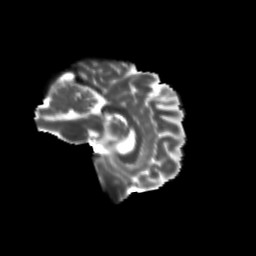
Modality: T2w
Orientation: sagittal
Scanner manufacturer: siemens
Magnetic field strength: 3 T
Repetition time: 9.2 s
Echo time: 0.084 s